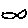
Label: fish